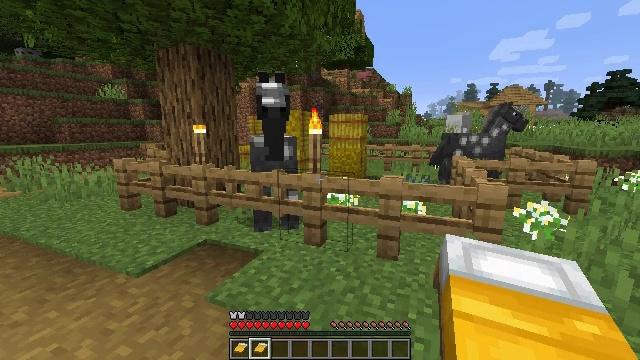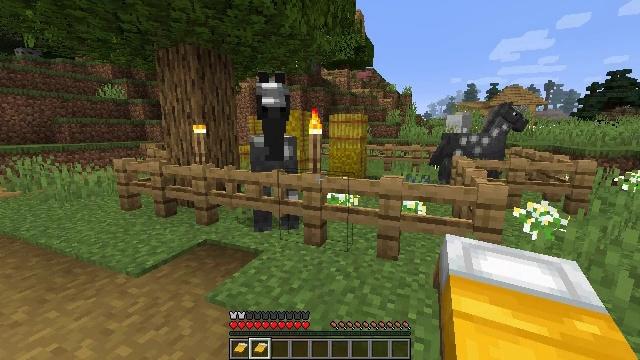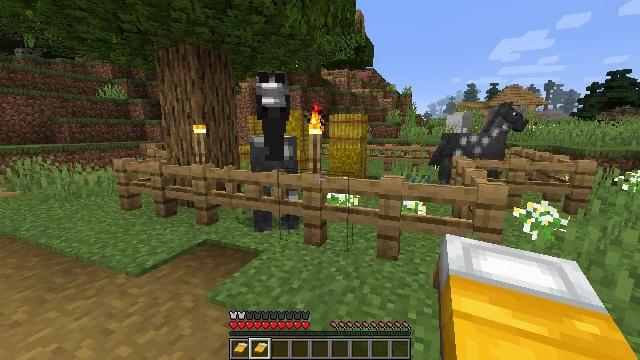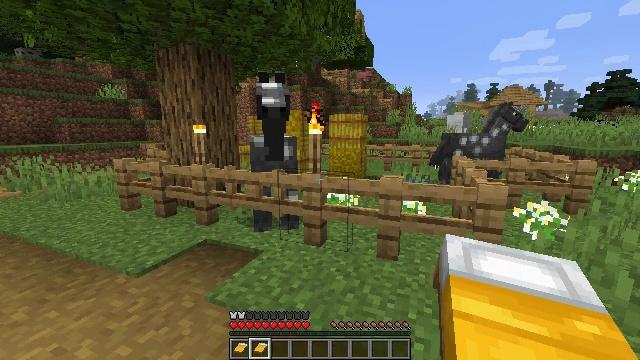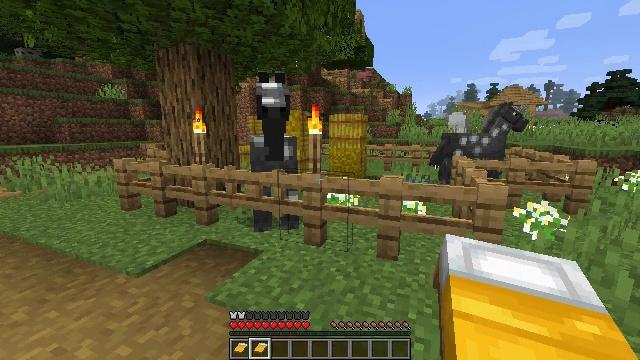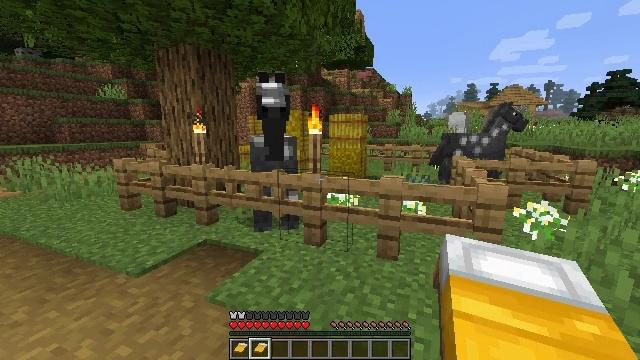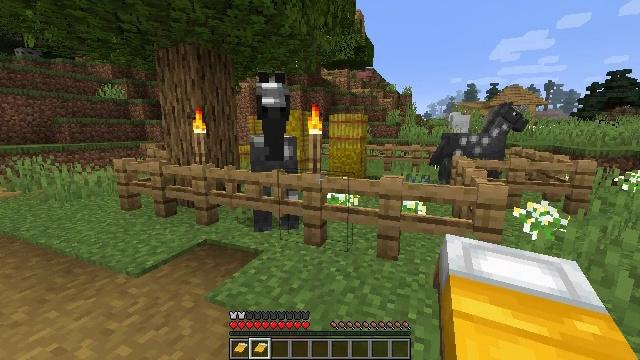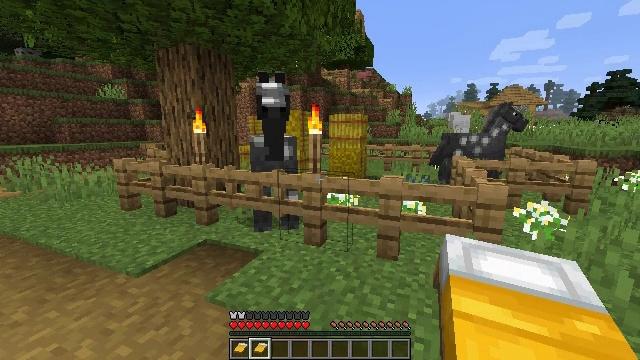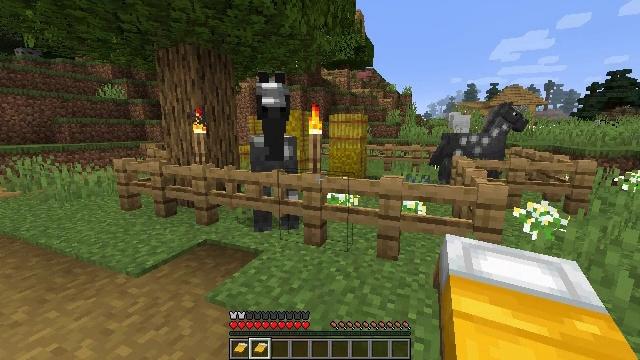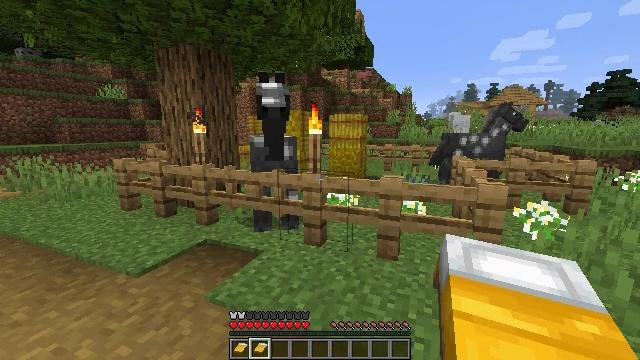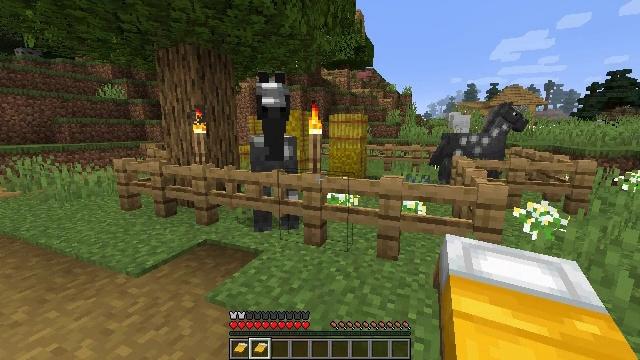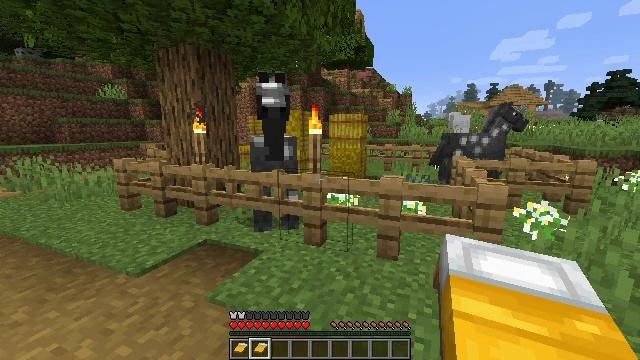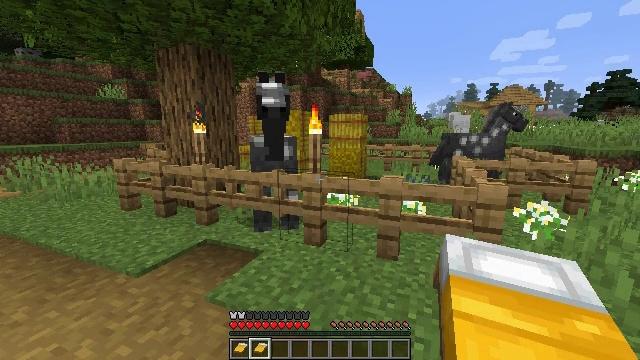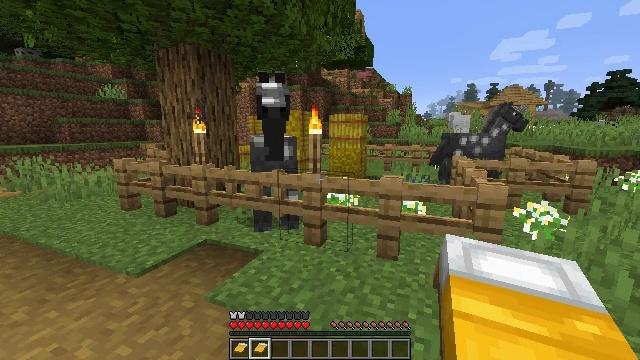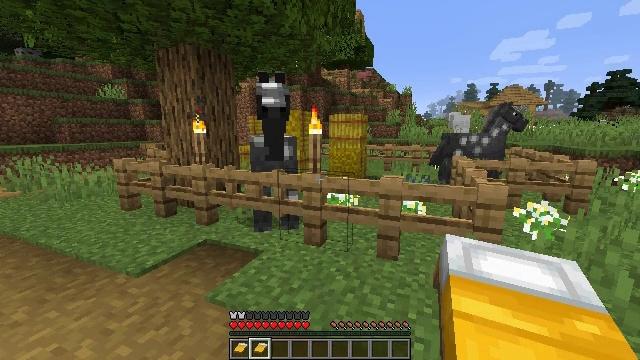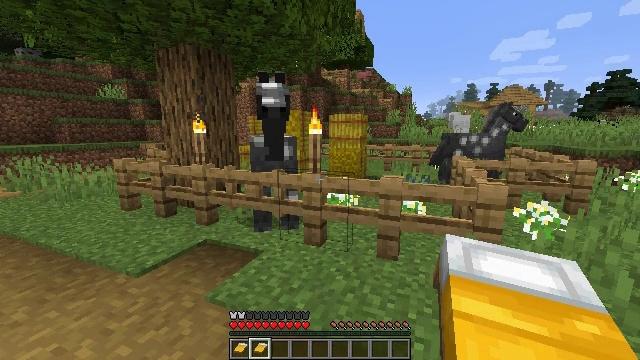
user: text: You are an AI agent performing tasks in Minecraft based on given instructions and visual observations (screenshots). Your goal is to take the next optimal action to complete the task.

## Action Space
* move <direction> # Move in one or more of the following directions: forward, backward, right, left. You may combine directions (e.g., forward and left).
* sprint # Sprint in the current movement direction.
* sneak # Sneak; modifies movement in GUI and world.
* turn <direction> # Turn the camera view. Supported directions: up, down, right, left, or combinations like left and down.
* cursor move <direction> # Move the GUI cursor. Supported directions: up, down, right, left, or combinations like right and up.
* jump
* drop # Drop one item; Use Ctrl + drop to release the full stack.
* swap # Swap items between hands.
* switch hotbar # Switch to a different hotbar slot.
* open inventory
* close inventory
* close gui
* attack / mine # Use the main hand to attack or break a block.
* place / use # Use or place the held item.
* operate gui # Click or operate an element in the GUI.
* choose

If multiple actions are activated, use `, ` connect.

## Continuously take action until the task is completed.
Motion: motion action
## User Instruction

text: Chop down the stripped oak log.
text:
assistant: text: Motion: no_op
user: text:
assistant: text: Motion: no_op
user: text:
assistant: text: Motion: no_op
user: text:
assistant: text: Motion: no_op
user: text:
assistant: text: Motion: no_op
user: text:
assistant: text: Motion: no_op
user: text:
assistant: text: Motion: no_op
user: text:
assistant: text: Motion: no_op
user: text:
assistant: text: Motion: no_op
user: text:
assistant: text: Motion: no_op
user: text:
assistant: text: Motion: no_op
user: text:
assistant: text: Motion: no_op
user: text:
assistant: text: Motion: no_op
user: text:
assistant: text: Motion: no_op
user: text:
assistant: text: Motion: no_op
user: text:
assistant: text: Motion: no_op
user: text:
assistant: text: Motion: no_op
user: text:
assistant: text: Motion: no_op
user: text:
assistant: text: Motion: no_op
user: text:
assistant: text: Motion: no_op
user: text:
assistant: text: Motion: no_op
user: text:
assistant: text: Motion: no_op
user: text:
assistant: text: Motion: no_op
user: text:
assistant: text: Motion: no_op
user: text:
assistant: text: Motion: no_op
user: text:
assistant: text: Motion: no_op
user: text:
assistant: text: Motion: no_op
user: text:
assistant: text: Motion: no_op
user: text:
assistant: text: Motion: no_op
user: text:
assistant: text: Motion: no_op